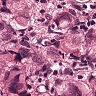
Metastatic tissue present: yes